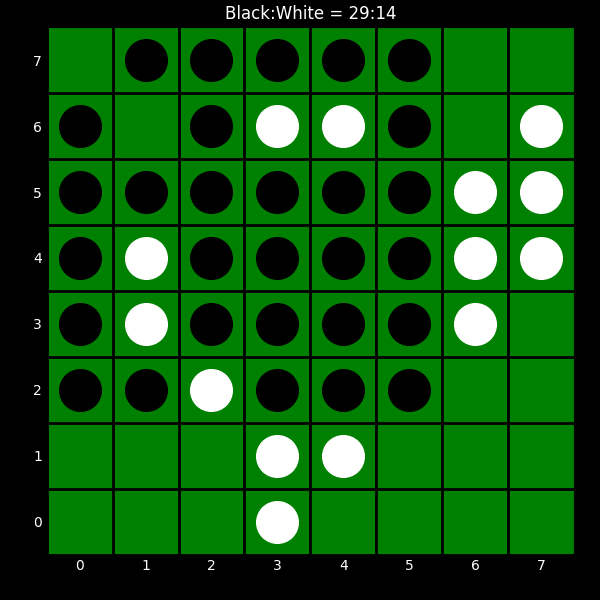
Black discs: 29
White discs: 14